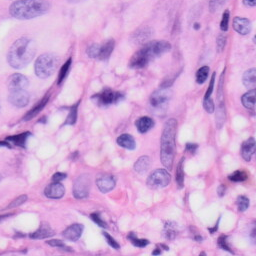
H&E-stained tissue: Skin